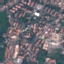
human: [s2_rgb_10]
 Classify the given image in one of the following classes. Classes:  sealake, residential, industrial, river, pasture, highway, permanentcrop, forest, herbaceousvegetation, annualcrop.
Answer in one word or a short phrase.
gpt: Residential